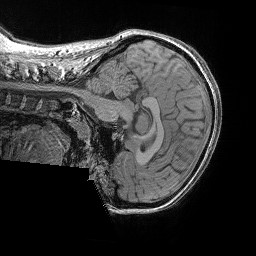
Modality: T1w
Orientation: sagittal
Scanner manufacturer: siemens
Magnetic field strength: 3 T
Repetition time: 0.02 s
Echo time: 0.00492 s